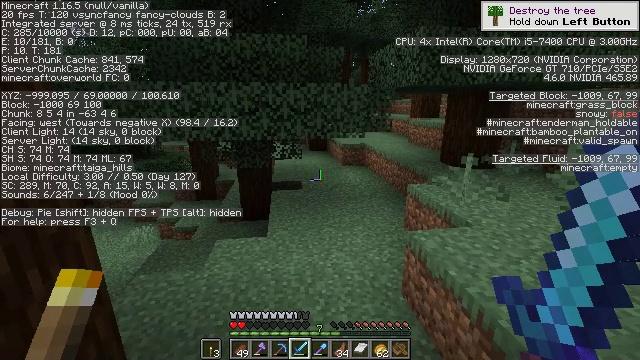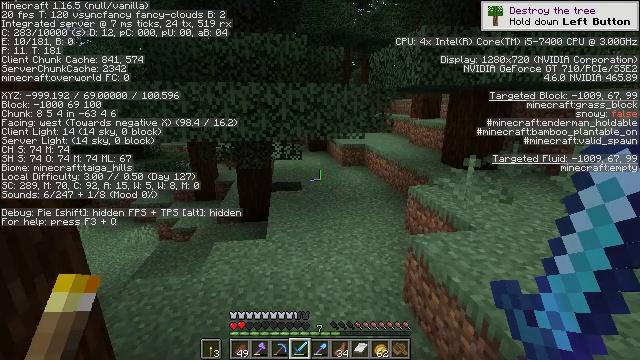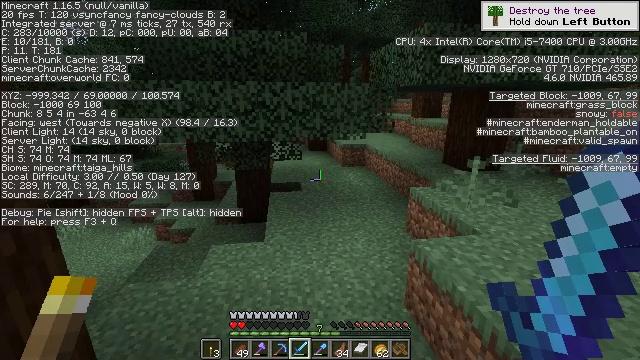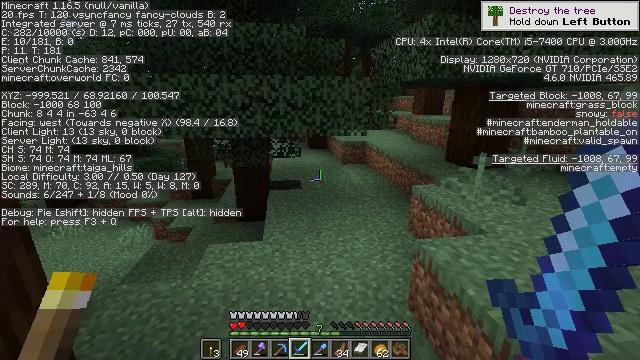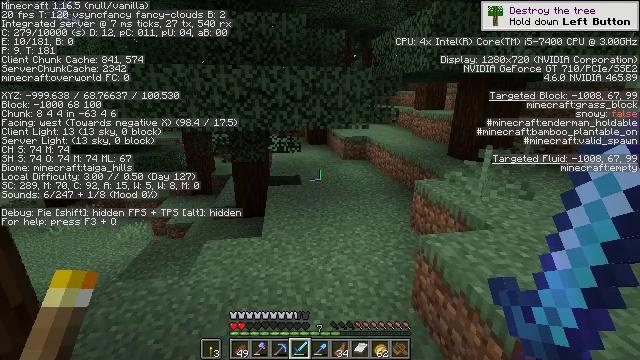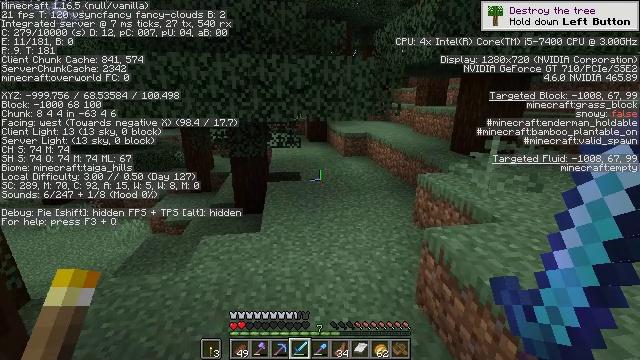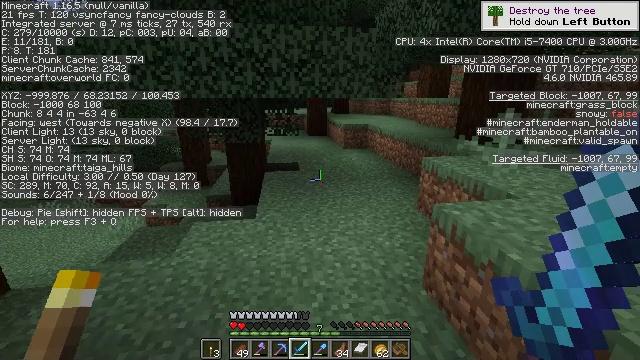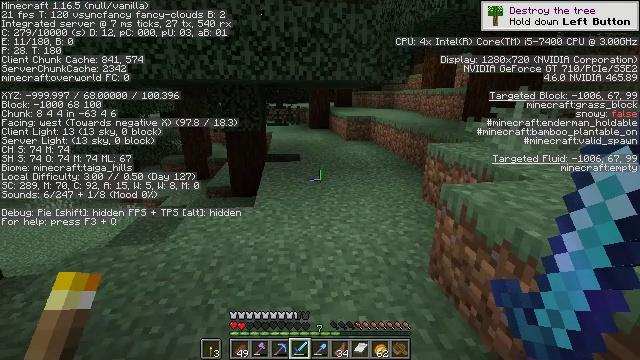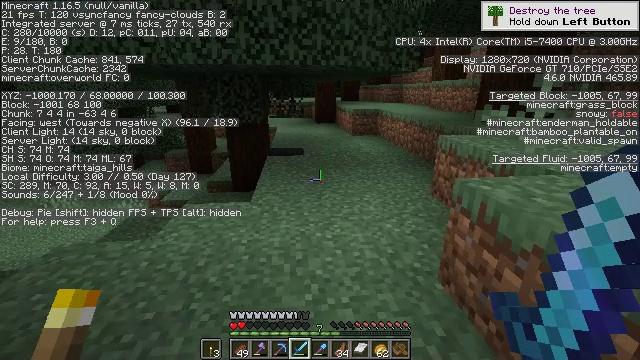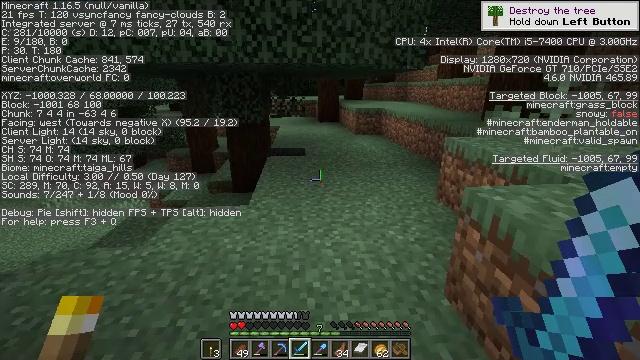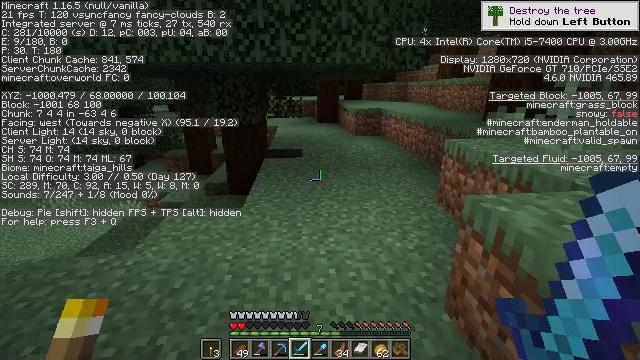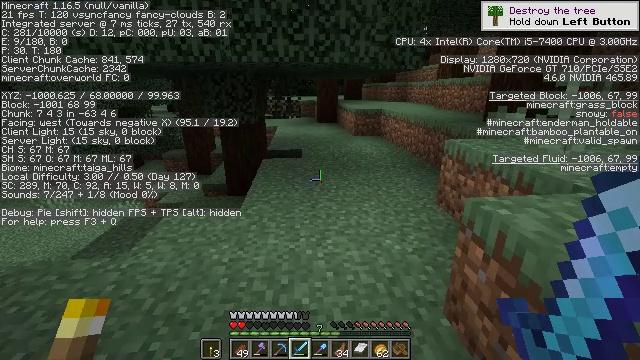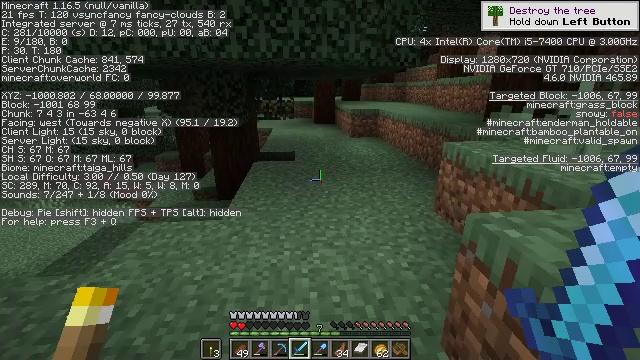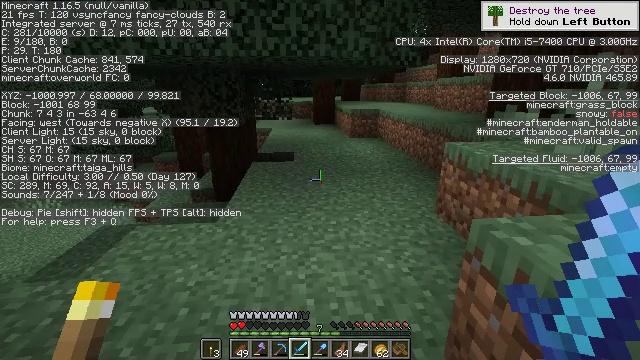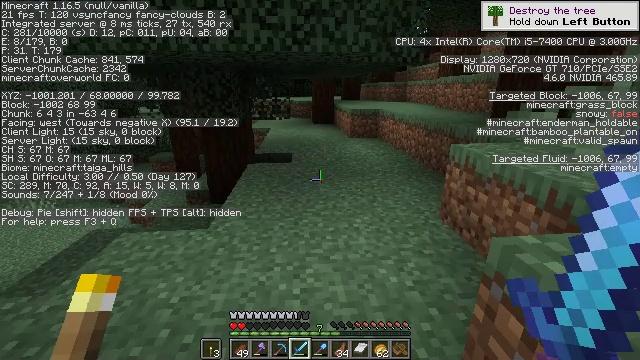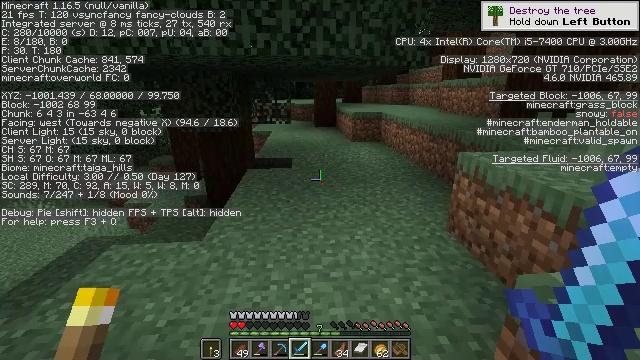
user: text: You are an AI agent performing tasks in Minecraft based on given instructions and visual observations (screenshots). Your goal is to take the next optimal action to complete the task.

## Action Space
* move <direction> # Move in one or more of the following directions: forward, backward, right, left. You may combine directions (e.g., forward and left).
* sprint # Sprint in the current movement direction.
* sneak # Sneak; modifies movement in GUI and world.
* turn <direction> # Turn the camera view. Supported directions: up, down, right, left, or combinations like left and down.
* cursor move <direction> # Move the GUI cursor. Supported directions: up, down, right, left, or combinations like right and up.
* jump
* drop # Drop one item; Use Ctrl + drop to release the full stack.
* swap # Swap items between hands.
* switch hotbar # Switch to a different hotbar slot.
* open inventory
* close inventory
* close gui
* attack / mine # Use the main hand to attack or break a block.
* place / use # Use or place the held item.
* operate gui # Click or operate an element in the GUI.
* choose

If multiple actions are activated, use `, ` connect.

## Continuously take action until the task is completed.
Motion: motion action
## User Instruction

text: Mine the sweet berry bush.
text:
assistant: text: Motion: move forward
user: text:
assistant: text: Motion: move forward
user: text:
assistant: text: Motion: move forward
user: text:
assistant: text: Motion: move forward
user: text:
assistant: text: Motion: move forward and move right
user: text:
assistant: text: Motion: move forward and move right
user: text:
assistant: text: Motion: move forward and move right
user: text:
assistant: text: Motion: move forward and move right, turn left
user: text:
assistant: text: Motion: move forward and move right
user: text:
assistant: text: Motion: move forward and move right
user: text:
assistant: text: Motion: move forward and move right
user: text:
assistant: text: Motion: move forward
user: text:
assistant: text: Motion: move forward
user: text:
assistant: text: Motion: move forward
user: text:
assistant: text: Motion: move forward, sprint
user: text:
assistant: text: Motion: move forward, sprint
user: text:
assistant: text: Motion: move forward, sprint, turn up
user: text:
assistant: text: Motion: move forward, sprint, turn up
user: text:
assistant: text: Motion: move forward, sprint, turn up
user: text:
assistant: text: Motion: move forward, turn up
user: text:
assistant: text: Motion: move forward and move right
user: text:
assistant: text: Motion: move forward and move right, turn left
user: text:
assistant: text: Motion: move forward and move right, turn left
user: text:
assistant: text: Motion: move forward and move right, sprint, turn left
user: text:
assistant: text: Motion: move forward, sprint
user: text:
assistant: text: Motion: move forward, sprint, turn left
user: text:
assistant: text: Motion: move forward, sprint, turn left
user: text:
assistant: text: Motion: move forward, sprint
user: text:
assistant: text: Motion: move forward
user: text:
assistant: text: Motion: move forward